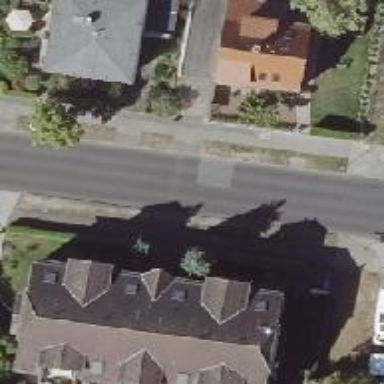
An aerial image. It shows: Sidewalk along the footway.